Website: apple
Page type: address-validator
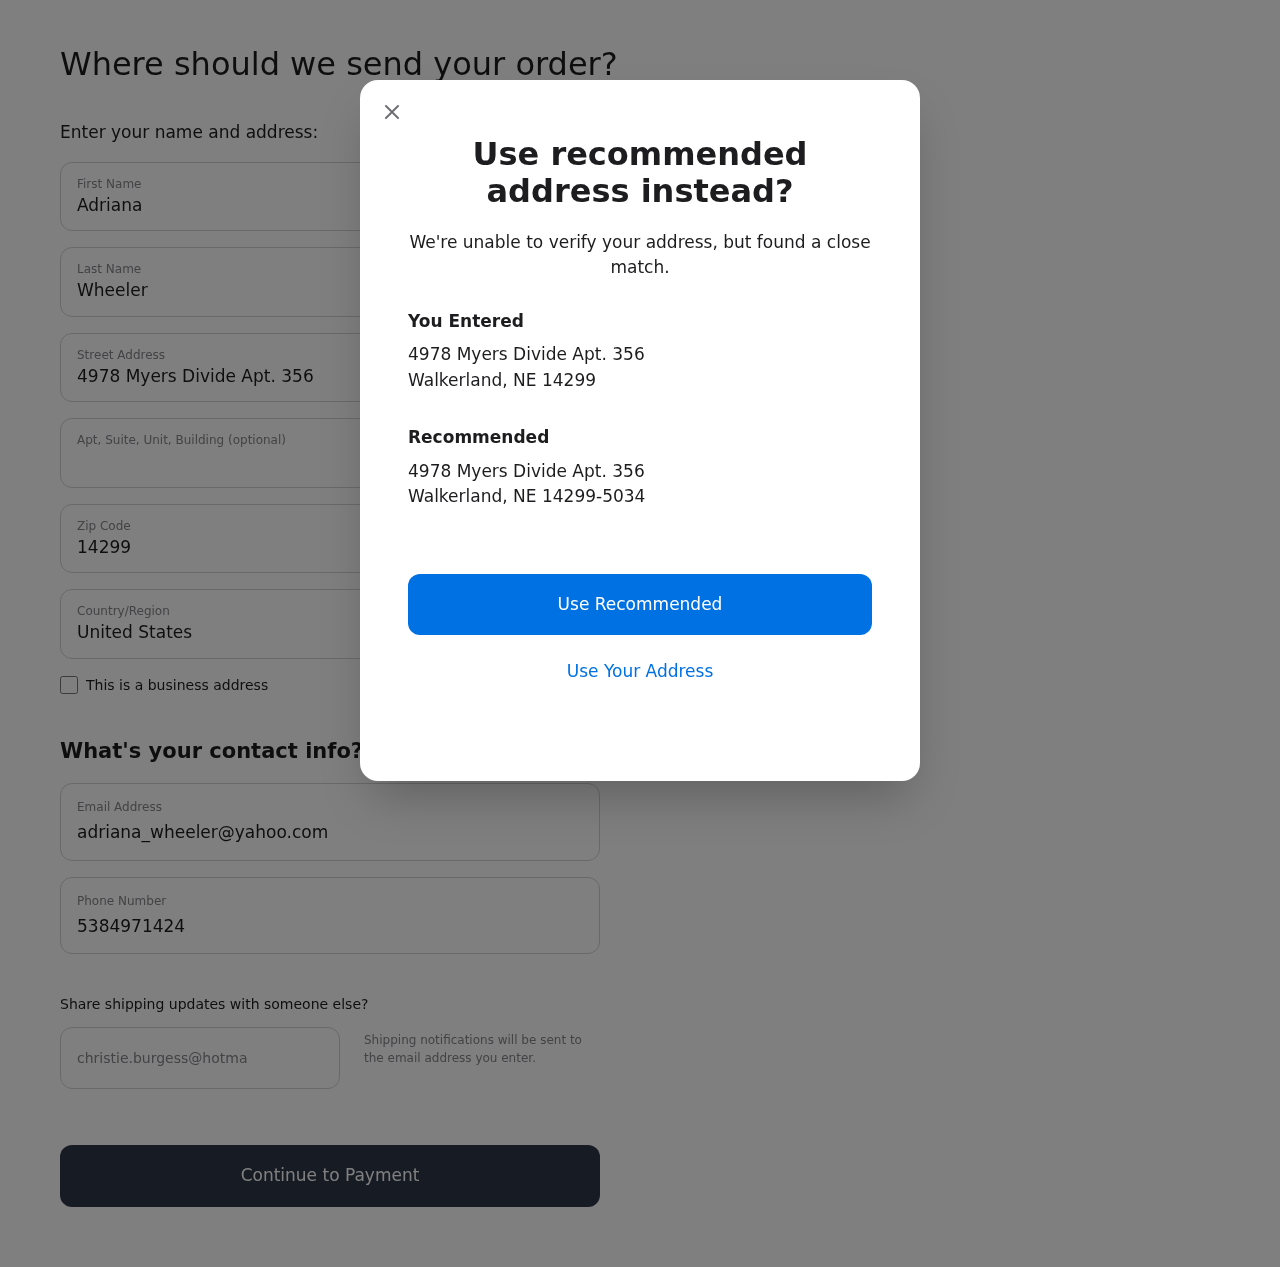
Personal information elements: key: PII_CITY
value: Walkerland
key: PII_COUNTRY
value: United States
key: PII_EMAIL
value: adriana_wheeler@yahoo.com
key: PII_FIRSTNAME
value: Adriana
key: PII_GIFT_EMAIL
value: christie.burgess@hotmail.com
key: PII_LASTNAME
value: Wheeler
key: PII_PHONE
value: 5384971424
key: PII_POSTCODE
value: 14299
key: PII_POSTCODE_FULL
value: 14299-5034
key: PII_STATE_ABBR
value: NE
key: PII_STREET
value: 4978 Myers Divide Apt. 356
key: PII_CITY2
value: Walkerland
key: PII_STATE_ABBR2
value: NE